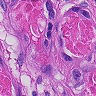
Metastatic tissue present: yes